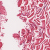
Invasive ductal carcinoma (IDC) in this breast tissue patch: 0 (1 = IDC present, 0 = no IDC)